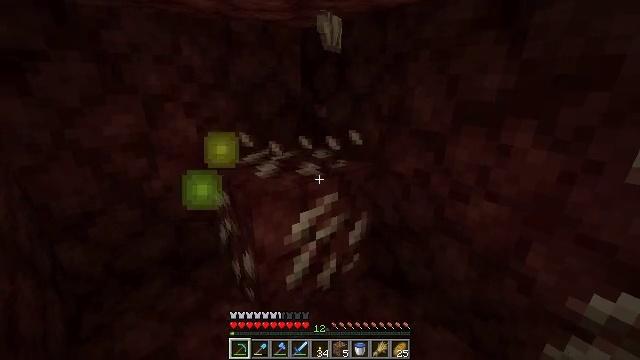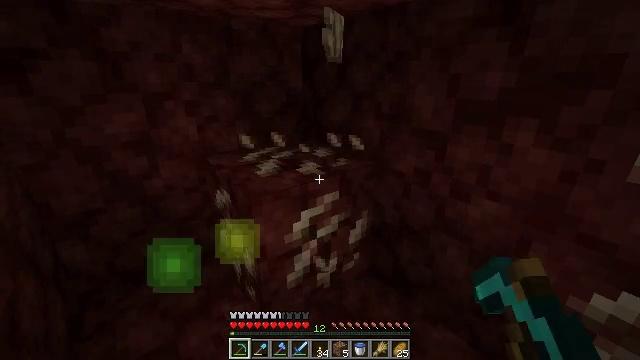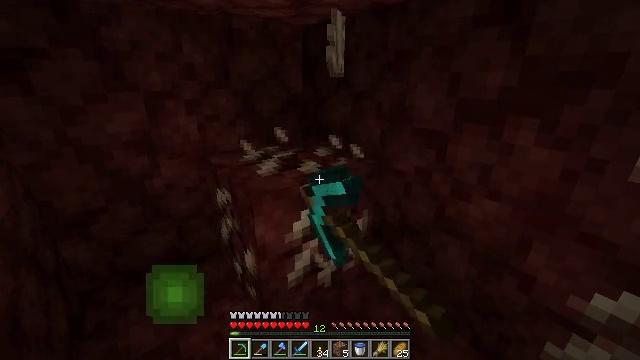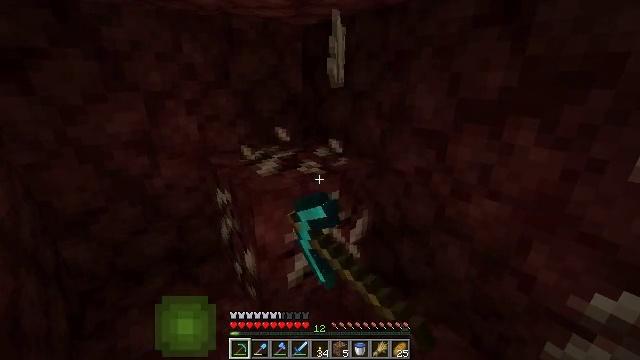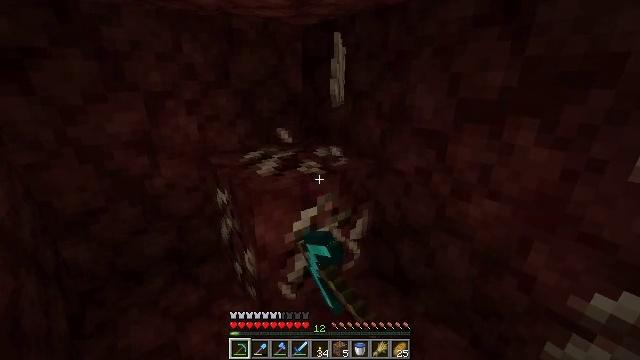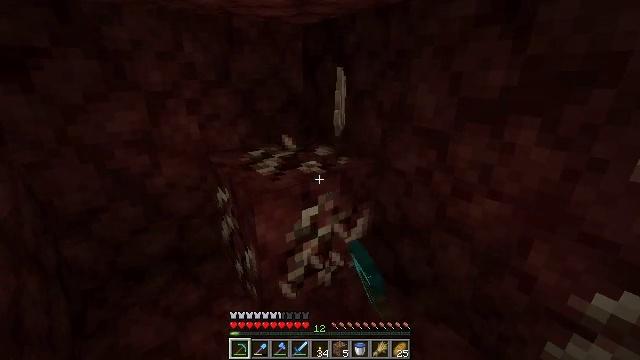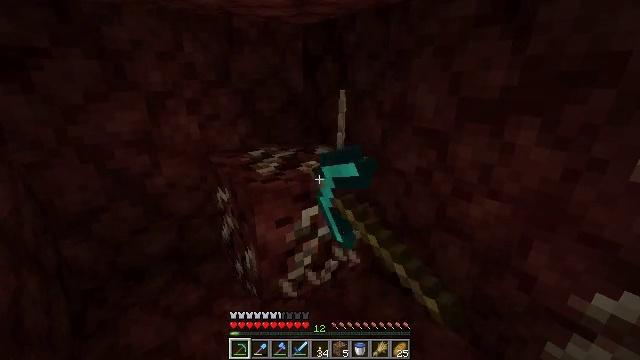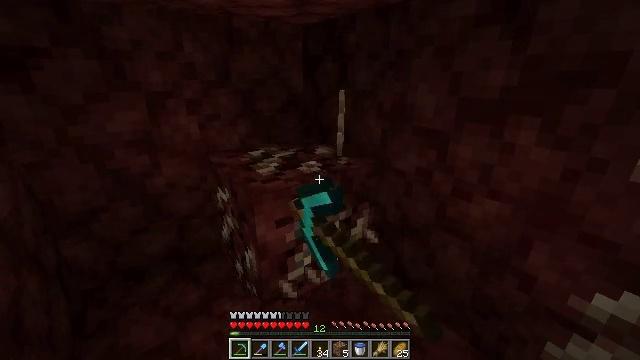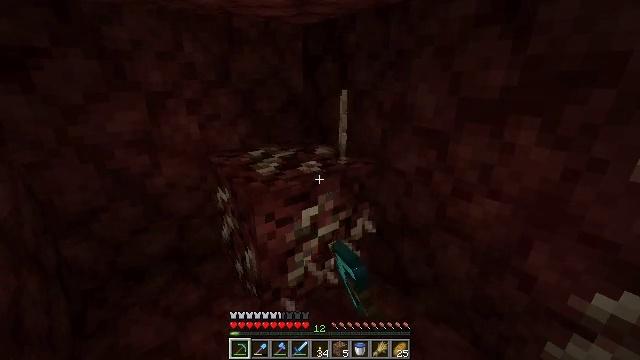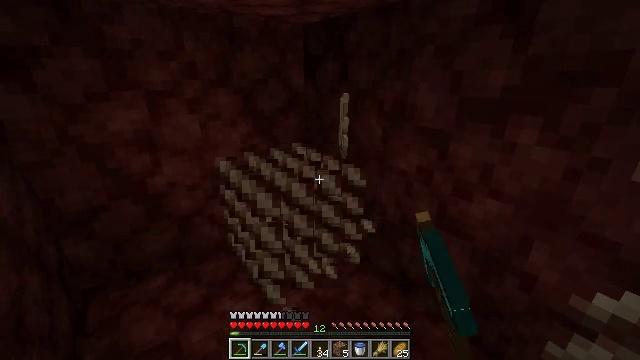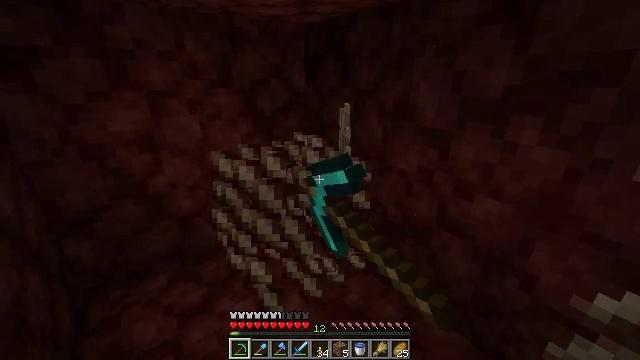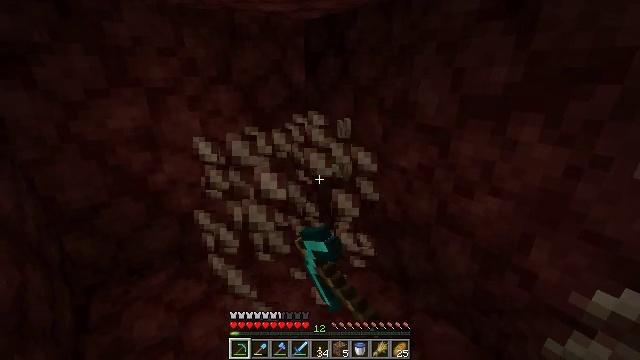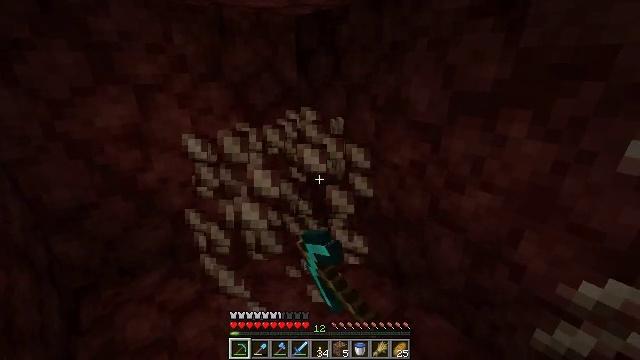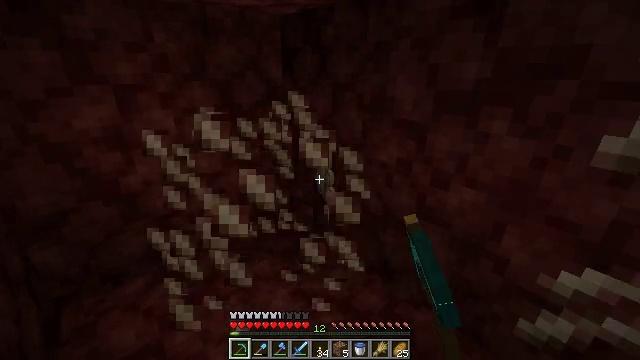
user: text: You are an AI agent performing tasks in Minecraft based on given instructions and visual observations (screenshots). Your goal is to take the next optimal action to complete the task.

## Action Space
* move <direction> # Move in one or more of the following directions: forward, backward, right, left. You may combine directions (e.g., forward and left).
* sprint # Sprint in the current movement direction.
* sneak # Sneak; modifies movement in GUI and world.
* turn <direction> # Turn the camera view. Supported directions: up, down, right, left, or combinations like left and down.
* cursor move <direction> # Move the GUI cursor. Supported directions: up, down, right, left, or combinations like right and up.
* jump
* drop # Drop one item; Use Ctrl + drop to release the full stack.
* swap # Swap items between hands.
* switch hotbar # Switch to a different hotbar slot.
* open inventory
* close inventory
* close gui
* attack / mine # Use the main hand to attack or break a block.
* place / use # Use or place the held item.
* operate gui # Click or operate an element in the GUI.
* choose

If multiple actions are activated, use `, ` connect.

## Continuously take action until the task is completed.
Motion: motion action
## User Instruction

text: Break the nether quartz ore block.
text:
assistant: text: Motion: attack / mine
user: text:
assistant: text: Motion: attack / mine
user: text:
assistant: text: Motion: attack / mine
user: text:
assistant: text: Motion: attack / mine
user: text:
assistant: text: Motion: attack / mine
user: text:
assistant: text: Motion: attack / mine
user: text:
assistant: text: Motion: attack / mine
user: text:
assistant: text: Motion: attack / mine
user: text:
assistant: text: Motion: attack / mine
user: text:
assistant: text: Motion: attack / mine
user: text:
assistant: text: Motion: attack / mine
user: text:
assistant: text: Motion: turn right, attack / mine
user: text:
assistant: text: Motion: turn right, attack / mine
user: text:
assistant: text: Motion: attack / mine